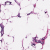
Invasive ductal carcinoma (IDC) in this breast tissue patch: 0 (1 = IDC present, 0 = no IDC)